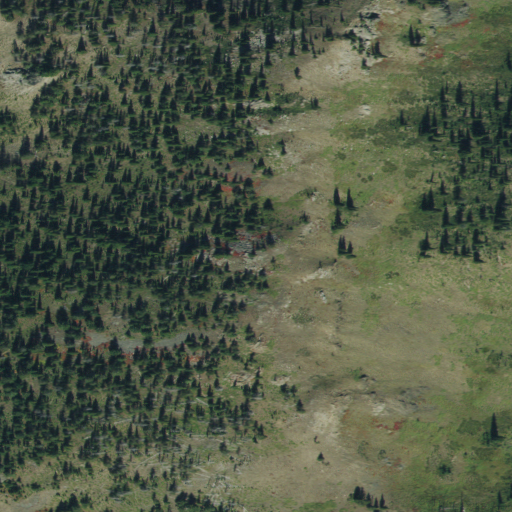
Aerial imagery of mountains in Idaho named Williams Range containing evergreen forest and shrub